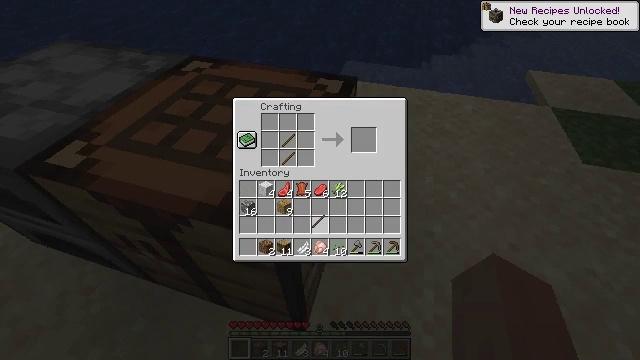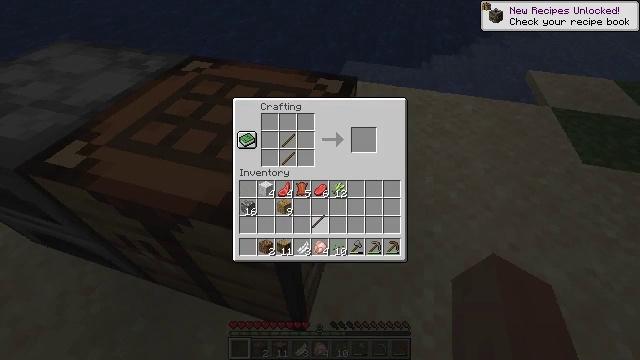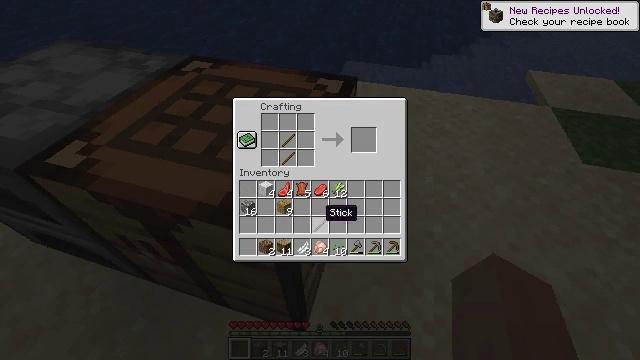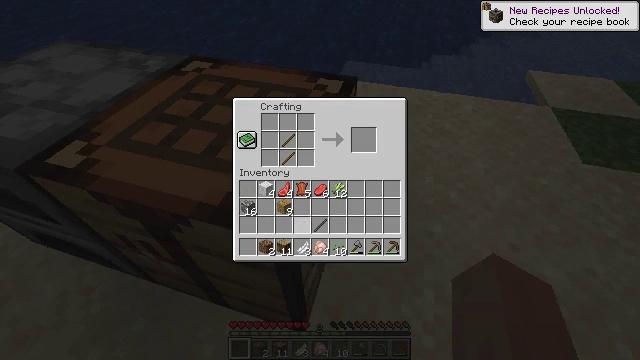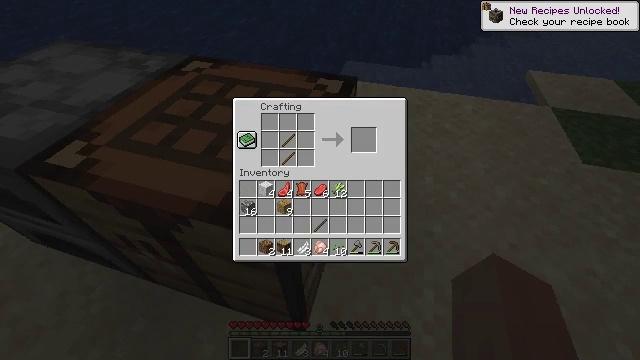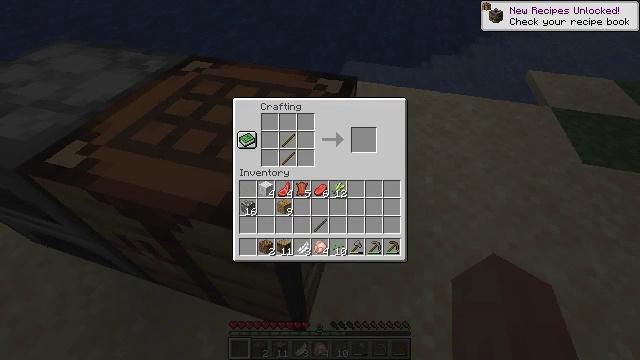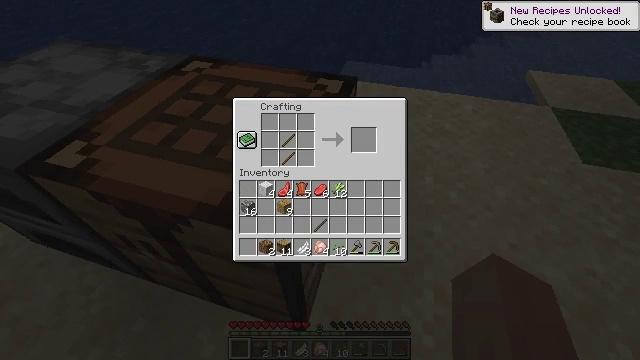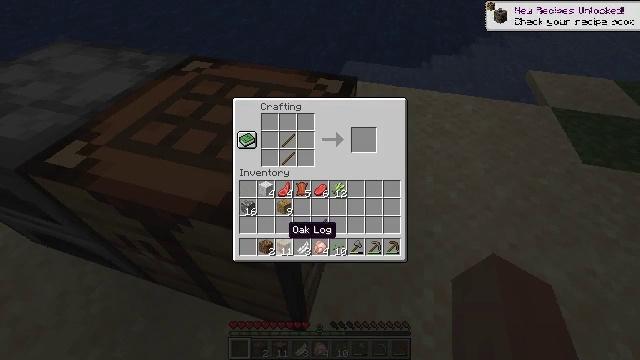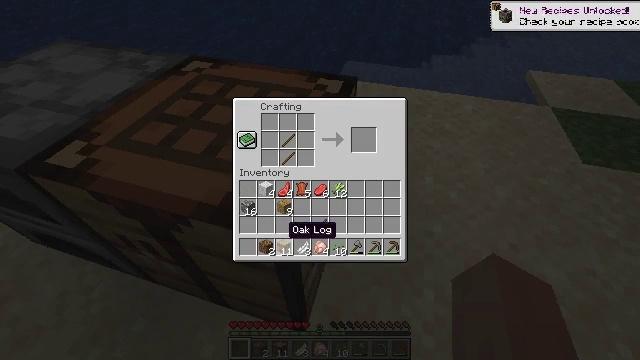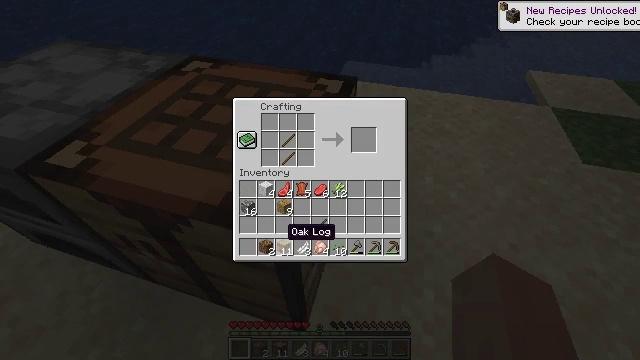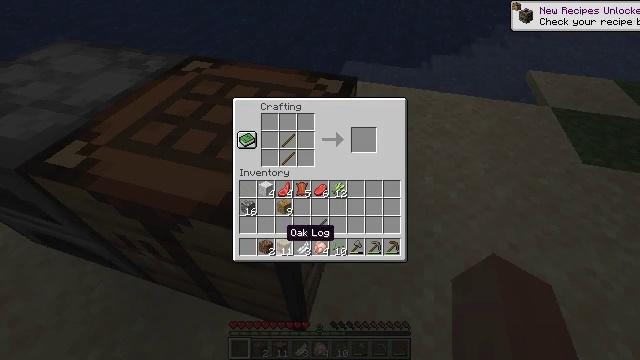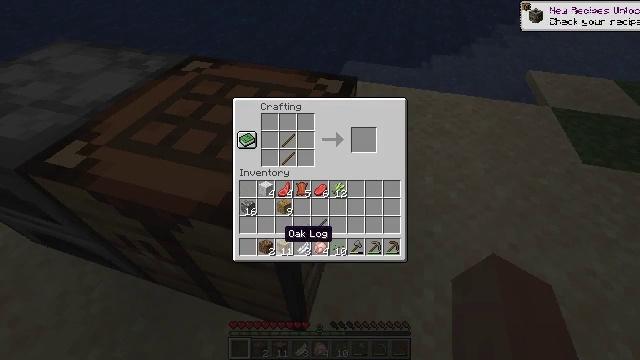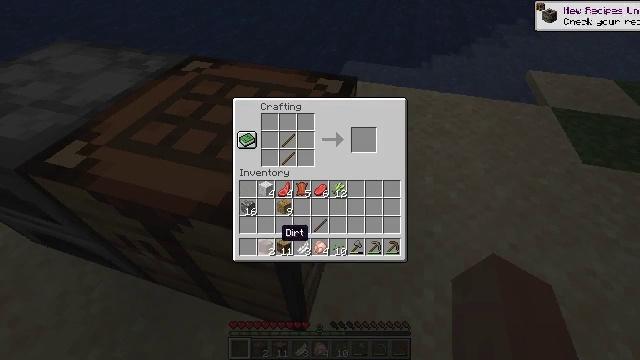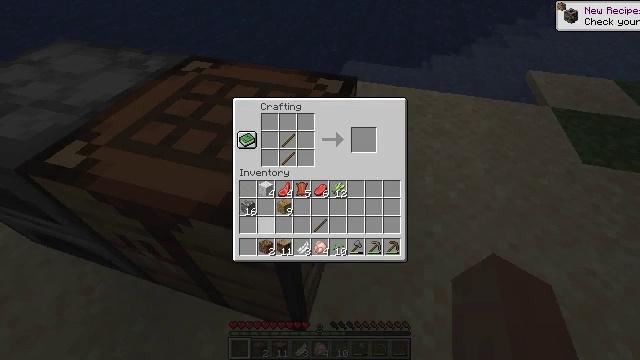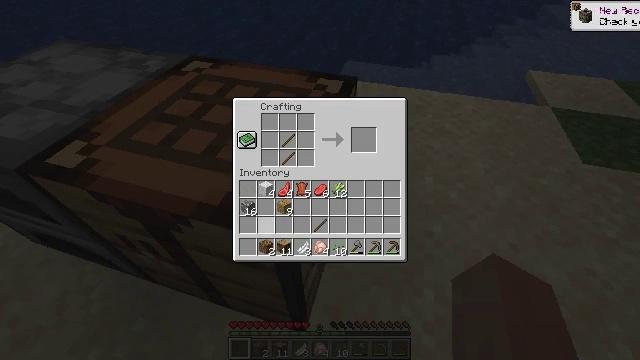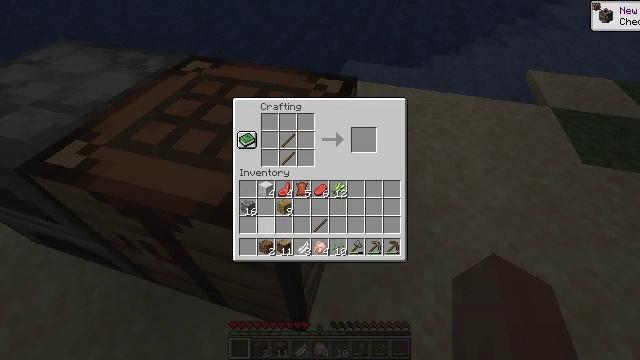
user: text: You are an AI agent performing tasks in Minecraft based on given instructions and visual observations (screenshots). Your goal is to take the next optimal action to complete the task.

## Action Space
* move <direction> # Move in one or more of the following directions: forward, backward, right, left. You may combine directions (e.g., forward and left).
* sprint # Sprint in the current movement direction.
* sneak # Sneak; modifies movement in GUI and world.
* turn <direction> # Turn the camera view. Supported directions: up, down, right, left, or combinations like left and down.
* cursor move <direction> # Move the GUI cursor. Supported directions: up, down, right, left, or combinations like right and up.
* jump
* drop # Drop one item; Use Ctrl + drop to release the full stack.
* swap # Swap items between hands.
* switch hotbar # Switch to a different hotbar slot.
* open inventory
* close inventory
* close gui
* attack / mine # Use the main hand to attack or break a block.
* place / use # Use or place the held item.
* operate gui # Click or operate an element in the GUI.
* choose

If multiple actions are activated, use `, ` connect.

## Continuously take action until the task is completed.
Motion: motion action
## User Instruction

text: Create a stone shovel using the crafting table.
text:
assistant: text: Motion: operate gui
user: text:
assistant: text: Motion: no_op
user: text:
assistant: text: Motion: cursor move left
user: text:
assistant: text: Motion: cursor move left and down
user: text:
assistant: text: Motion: no_op
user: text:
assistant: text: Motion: no_op
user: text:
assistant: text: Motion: no_op
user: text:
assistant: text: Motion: no_op
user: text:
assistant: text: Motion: no_op
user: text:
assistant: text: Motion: no_op
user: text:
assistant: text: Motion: no_op
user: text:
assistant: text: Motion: no_op
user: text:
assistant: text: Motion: cursor move left and up
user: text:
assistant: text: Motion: cursor move up
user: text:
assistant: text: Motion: no_op
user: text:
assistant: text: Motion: no_op
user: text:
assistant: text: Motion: no_op
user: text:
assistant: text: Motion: no_op
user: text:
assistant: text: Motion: no_op
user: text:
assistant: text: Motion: no_op
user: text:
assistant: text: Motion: operate gui
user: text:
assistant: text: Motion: operate gui
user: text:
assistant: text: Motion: cursor move up
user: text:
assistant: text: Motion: cursor move right and up
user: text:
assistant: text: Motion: cursor move right and up
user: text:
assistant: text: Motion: cursor move up
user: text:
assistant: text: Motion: cursor move right and up
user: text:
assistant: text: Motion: no_op
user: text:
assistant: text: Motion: no_op
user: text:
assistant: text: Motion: no_op